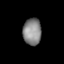
Tissue: lung
Cell type: Endothelial cells
Senescence score: 0.584
Nuclear area (px): 479
Mean DAPI intensity: 134.791